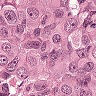
Metastatic tissue present: yes